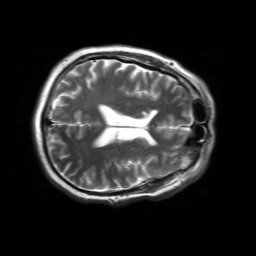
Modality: T2w
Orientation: axial
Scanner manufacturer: siemens
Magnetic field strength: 3 T
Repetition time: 6.15 s
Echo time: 0.086 s